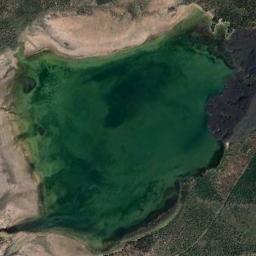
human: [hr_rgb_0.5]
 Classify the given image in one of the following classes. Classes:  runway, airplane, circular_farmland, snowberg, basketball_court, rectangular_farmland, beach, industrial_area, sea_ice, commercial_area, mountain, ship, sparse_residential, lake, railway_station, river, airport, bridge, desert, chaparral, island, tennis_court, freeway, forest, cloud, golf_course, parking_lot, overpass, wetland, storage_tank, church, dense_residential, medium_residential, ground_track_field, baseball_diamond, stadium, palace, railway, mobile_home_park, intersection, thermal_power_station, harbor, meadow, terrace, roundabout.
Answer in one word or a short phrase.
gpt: lake